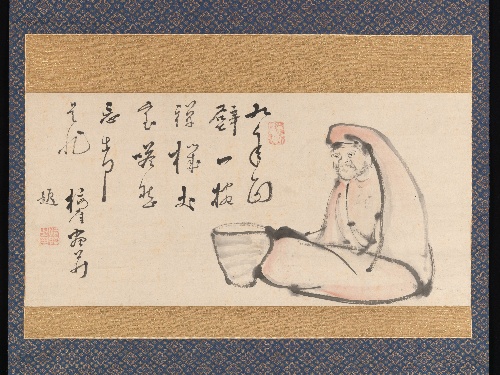
Artist: Totoki Baigai
Artist bio: Japanese, 1749–1804
Date: 18th century
Object type: Hanging scroll
Classification: Paintings
Medium: Hanging scroll; ink and color on paper
Culture: Japan
Period: Edo period (1615–1868)
Dimensions: Image: 10 11/16 × 22 5/16 in. (27.1 × 56.7 cm)
Overall with mounting: 46 1/4 × 23 15/16 in. (117.5 × 60.8 cm)
Overall with knobs: 46 1/4 × 26 in. (117.5 × 66 cm)
Department: Asian Art
Credit line: Mary Griggs Burke Collection, Gift of the Mary and Jackson Burke Foundation, 2015
Accession year: 2015
Repository: Metropolitan Museum of Art, New York, NY
Tags: Men